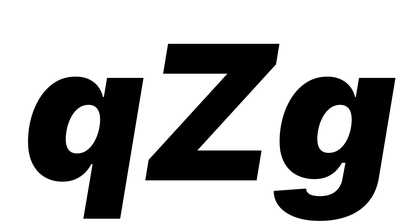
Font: Inter-Italic_Black_Italic